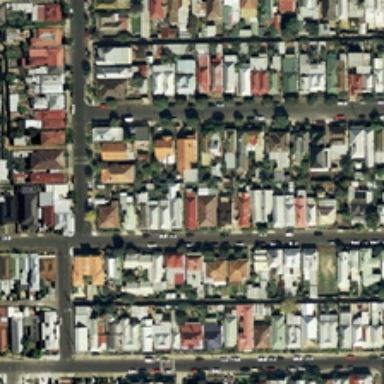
The residential buildings on both sides of the road are neatly arranged .